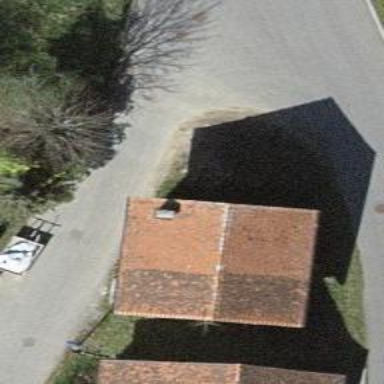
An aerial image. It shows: Barn.